Brain MRI, t1w sequence, axial 2D slice.
Patient: age 41, sex F, weight 95 kg, height 1.95 m
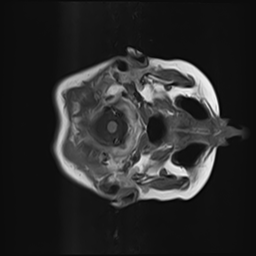